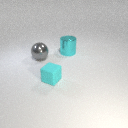
small cyan rubber cube in front of large cyan metal cylinder